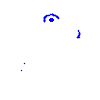
Particle: pion